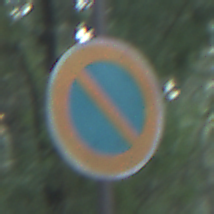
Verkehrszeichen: EingeschraenktesHalteverbot
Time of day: SunriseSunset
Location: Outdoor (Nature)
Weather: NotSpecified
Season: Autumn
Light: Natural